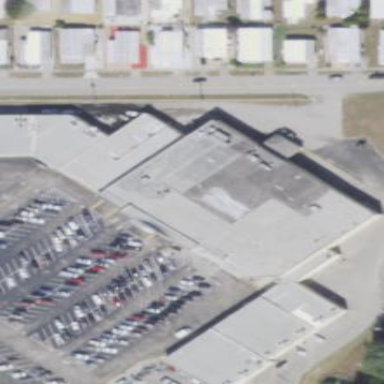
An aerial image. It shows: Supermarket building.